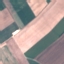
Label: AnnualCrop